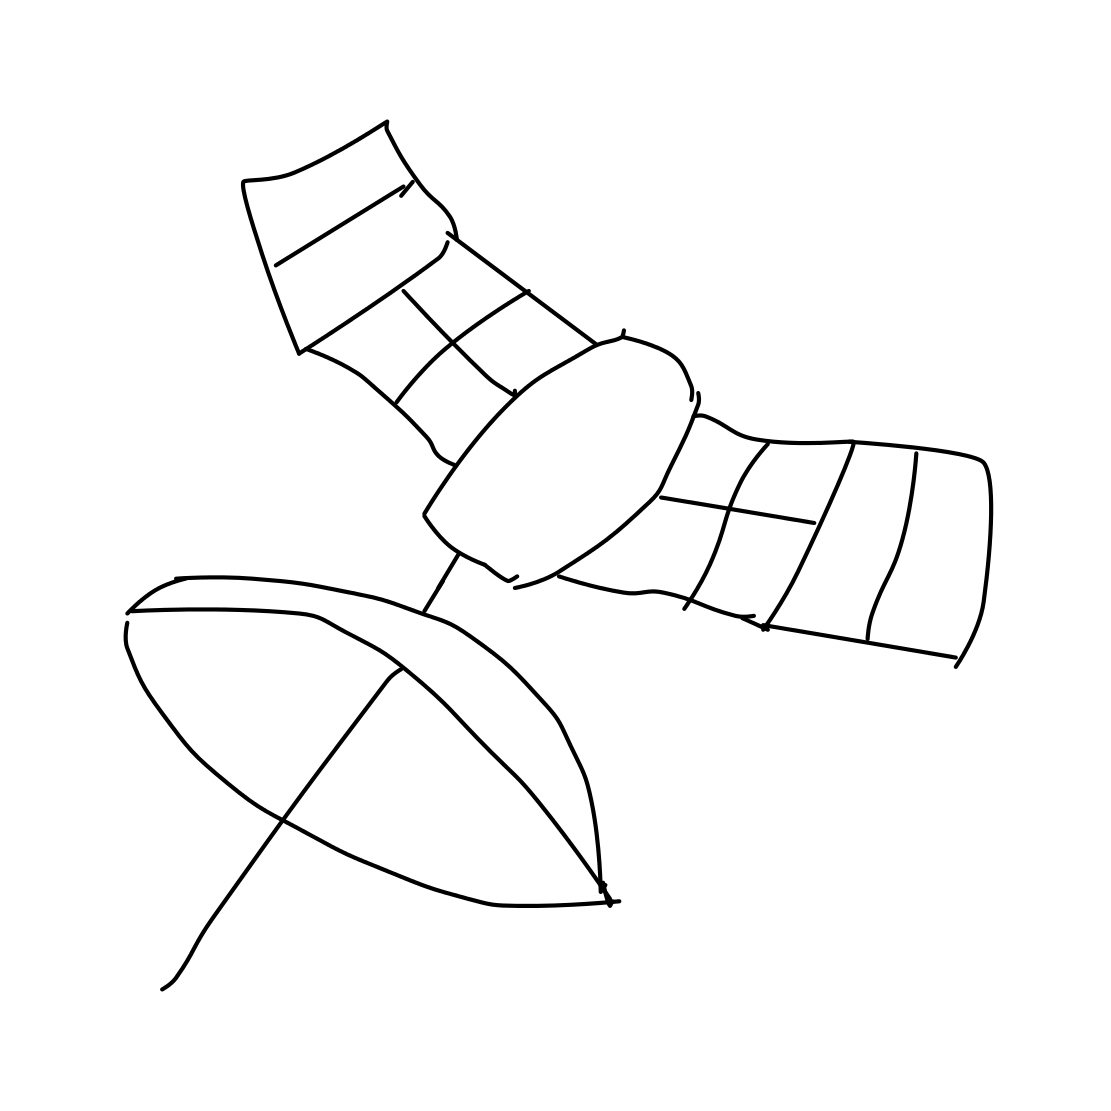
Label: satellite